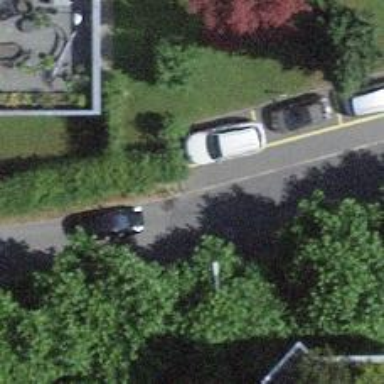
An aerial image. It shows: Kerb serving as barrier.